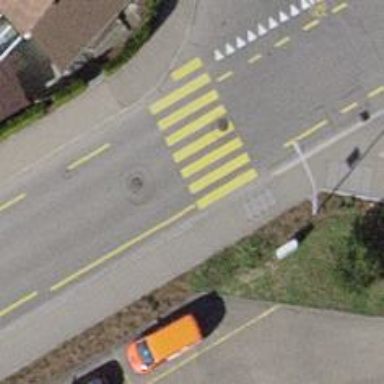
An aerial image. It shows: Uncontrolled zebra crossing on the road.